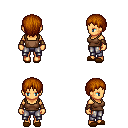
a pixel art fantasy rpg character, female body template, human, tanned skin, brown pirate shirt, metal pants, brunette plain hairstyle, leather bracers, brown slippers, four views (front, back, left, right), 2x2 character sprite sheet, small pixel art, hard edges, no anti-aliasing